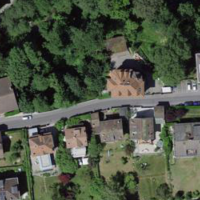
EUNIS habitat code: 55
Species observed at this site:
Cosmos bipinnatus
Urtica dioica
Acer pseudoplatanus